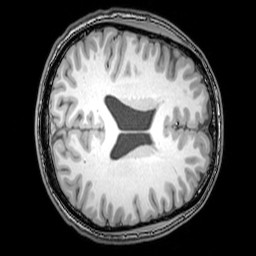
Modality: T1w
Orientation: axial
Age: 25
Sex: male
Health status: healthy
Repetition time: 0.081 s
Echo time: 0.037 s